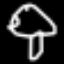
Label: mushroom